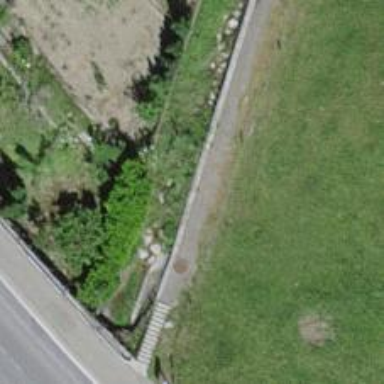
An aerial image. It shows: Steps made of asphalt.